Question:
Found this puzzle inside an image. According to my thinking the total number of ways should be
'2*comb(7,i) for i <- 1 to 7' where 'comb' is defined as follows. Is my approach correct? I am concerned with the result that I get and not the function written below.
'''
def comb(N,k):
if (k > N) or (N < 0) or (k < 0):
return 0L
N,k = map(long,(N,k))
top = N
val = 1L
while (top > (N-k)):
val *= top
top -= 1
n = 1L
while (n < k+1L):
val /= n
n += 1
return val
'''
Don't mind me asking too many questions in a short time period. I am just enthusiastic.
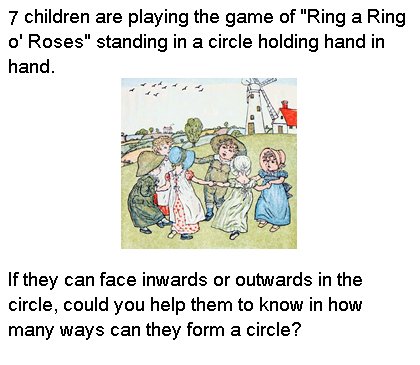
Answer: There are 7! ways to line up the children (7 choices for the first spot, 6 for the second, 5 for the third, etc.)
Each child can face inward or outward. That's like an extra bit for each position.
So multiply by 2**7. (i.e. there are 2 choices for each spot).
Now for each ordering, if you rotate the circle, you get the "same" ordering. There are 7 rotations which all produce the same ordering, so divide by 7.
The answer is 2**7 * 7!/7 = 128* 6! = 92160.